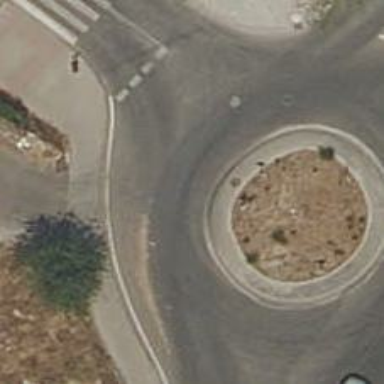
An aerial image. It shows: Residential road with asphalt surface leading to roundabout.